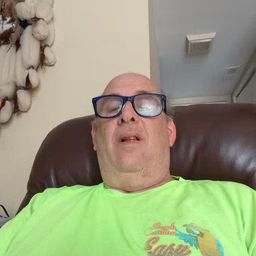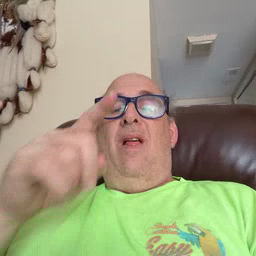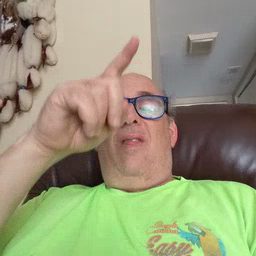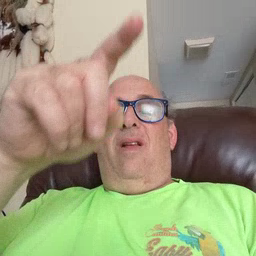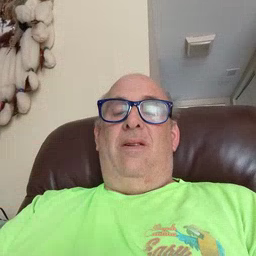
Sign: there